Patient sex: M
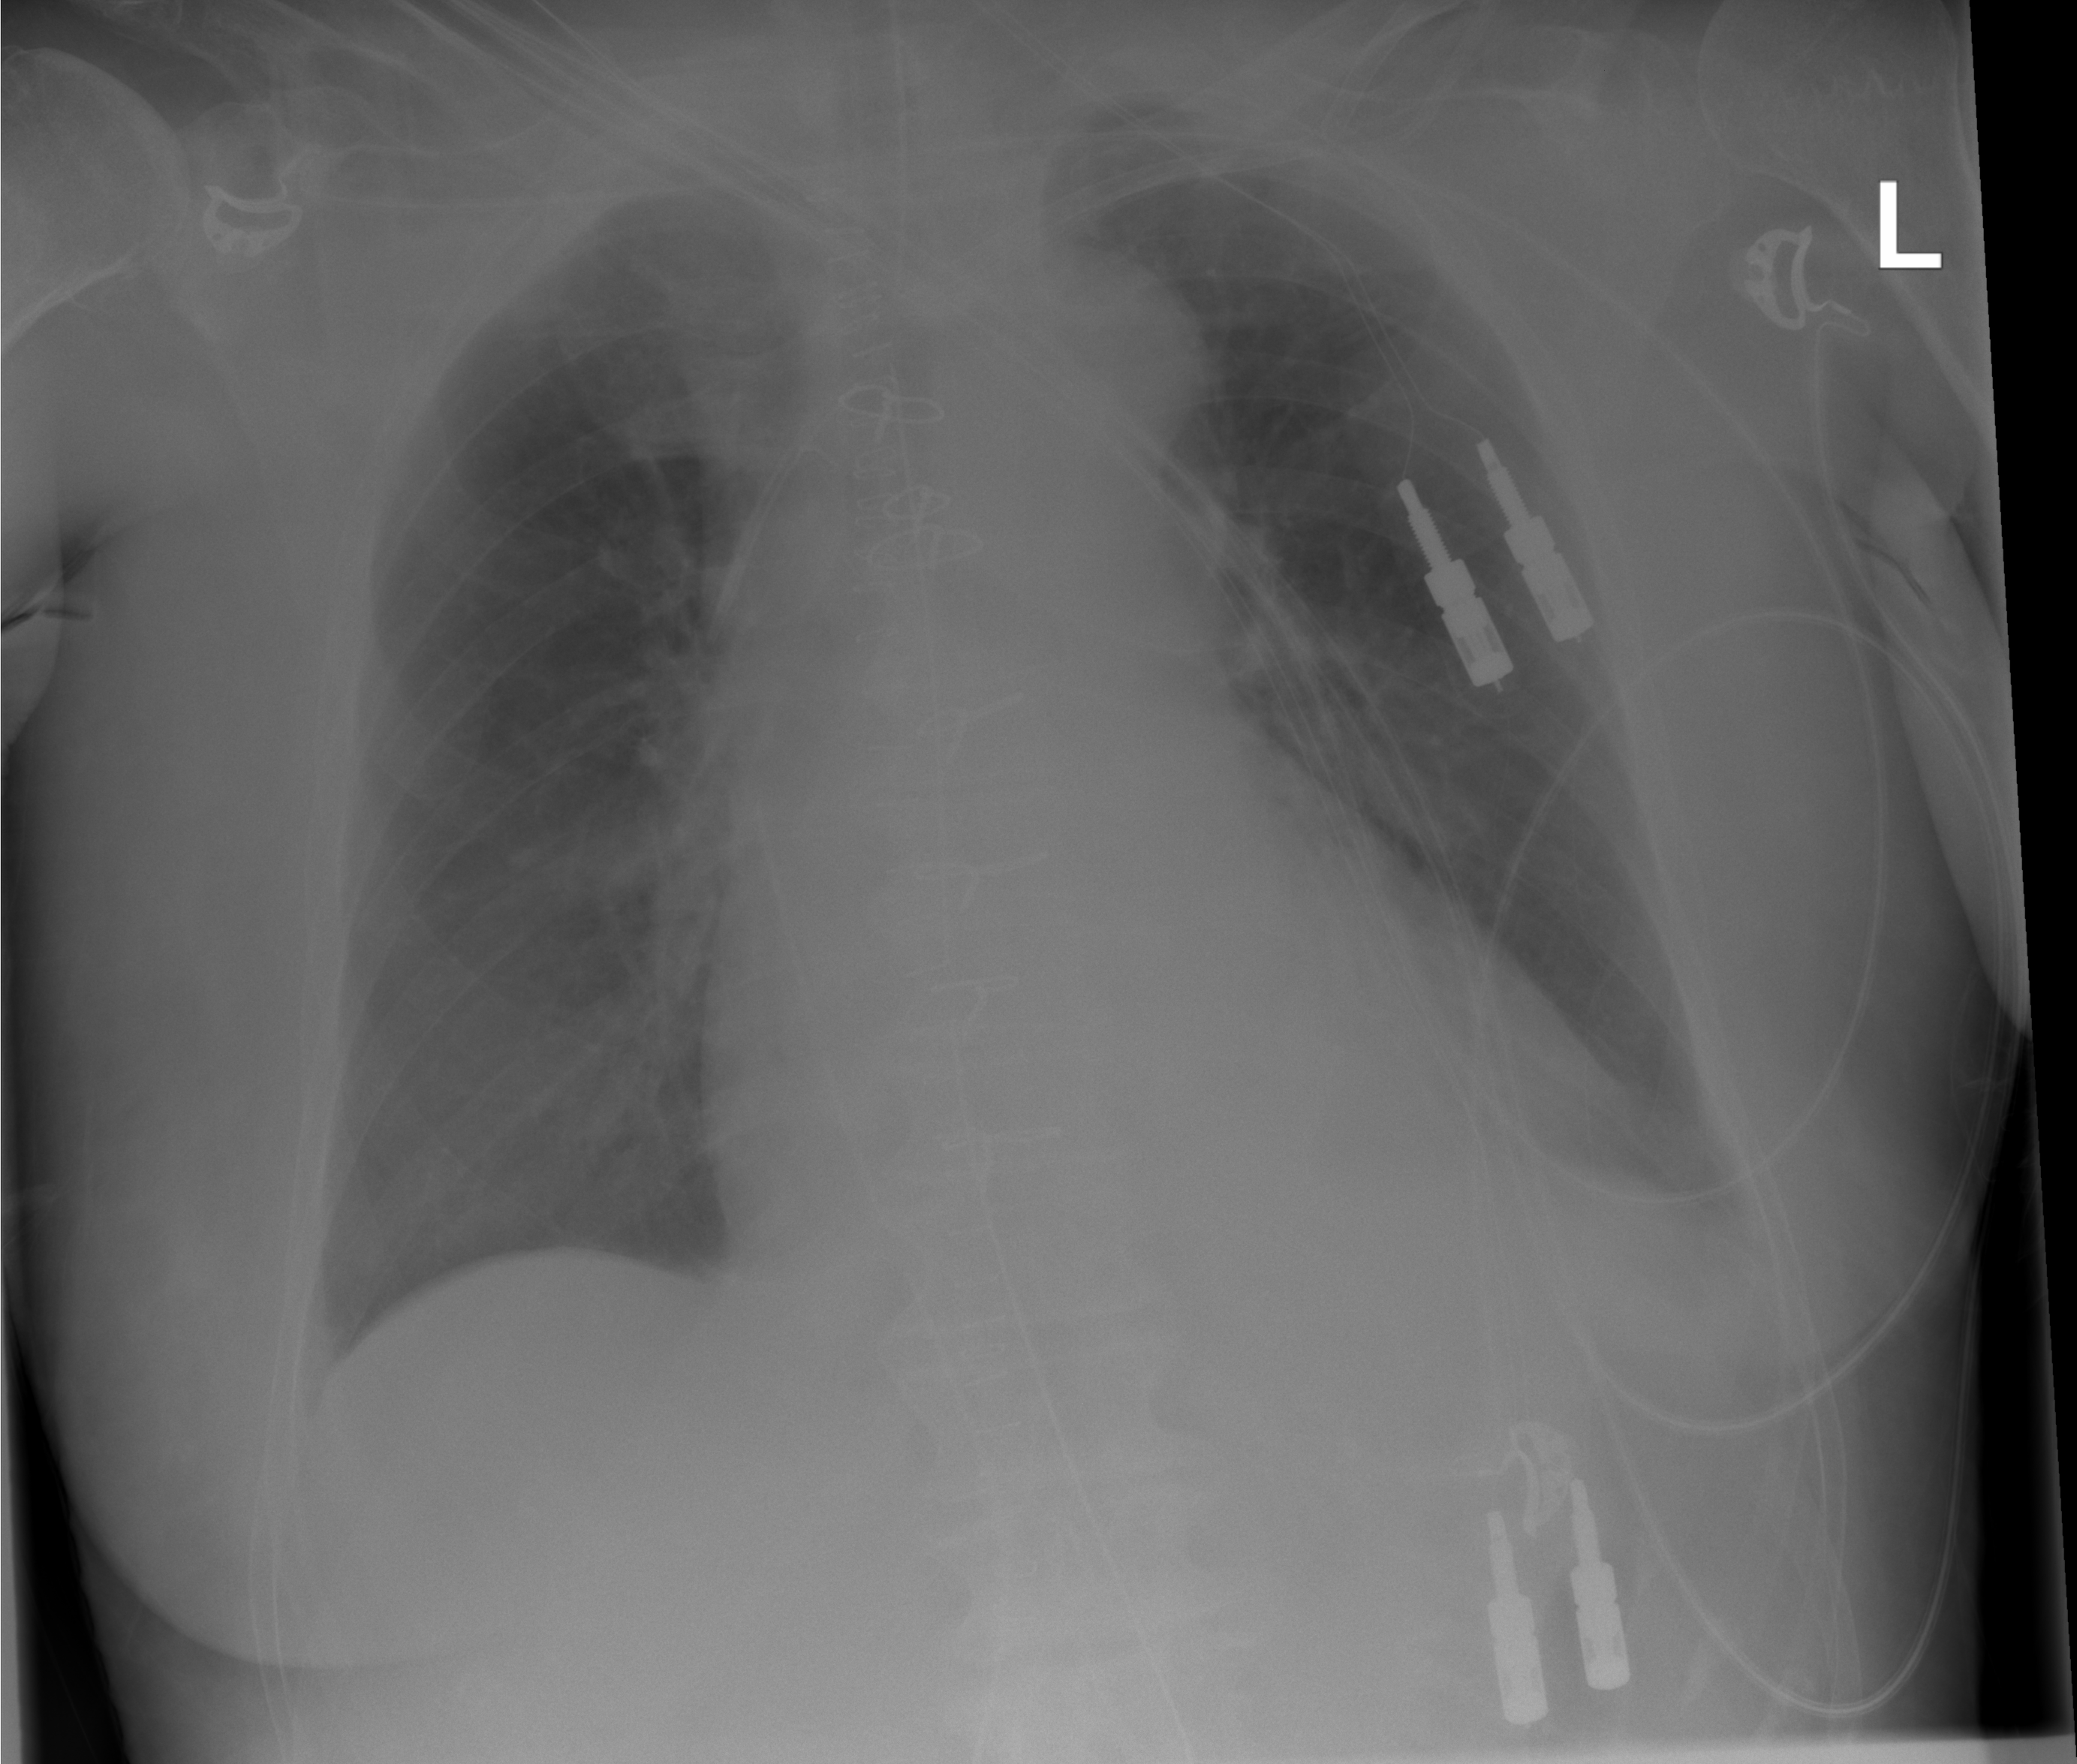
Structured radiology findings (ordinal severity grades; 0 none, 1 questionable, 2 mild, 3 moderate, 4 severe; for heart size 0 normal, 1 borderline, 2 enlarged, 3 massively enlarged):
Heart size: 2
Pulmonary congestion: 0
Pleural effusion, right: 1
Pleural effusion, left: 1
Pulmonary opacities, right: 0
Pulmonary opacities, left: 0
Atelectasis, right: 0
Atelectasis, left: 0